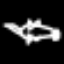
Label: airplane